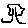
Label: tree